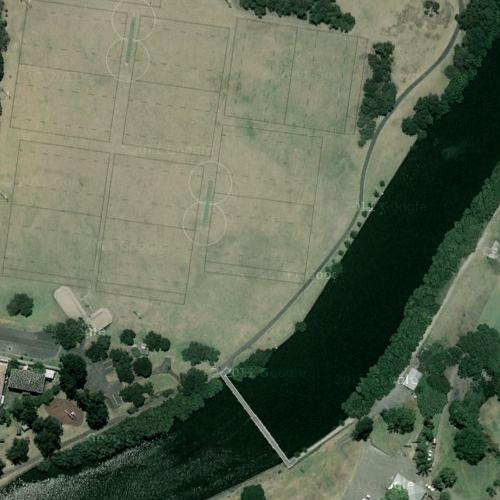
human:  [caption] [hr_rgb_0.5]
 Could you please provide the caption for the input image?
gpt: There are many white buildings on the banks of a river .

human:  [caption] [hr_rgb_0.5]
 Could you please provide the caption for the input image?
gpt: Lots of white buildings are on the banks of a curved river .

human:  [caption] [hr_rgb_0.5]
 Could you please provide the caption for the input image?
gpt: There are many white buildings on the banks of a curved river .

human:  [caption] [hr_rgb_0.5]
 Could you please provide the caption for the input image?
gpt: A river goes through a industrial area with many white buildings on the banks of the river .

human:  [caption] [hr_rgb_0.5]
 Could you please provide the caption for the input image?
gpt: A river with dark green waters goes through the industrial area with white bulidings on both banks .